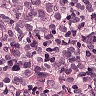
Metastatic tissue present: yes